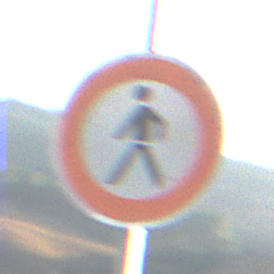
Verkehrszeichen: VerbotFussgaenger
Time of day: SunriseSunset
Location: Outdoor (Nature)
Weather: Clear
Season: NotSpecified
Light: Natural